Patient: sex F, age 69
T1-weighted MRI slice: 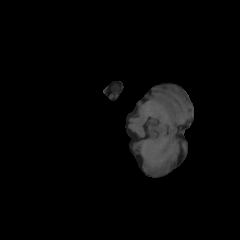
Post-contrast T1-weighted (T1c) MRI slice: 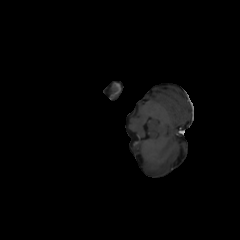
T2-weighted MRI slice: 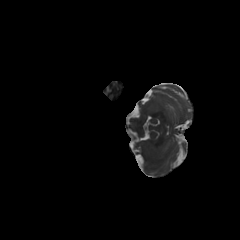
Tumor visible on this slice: no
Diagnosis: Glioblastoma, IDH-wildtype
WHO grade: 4